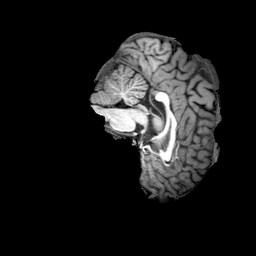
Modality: T1w
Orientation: sagittal